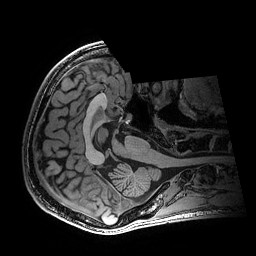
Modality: T1w
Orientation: axial
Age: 22
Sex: male
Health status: healthy